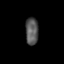
Tissue: skin
Cell type: Epithelial cells
Senescence score: 0.2771
Nuclear area (px): 347
Mean DAPI intensity: 86.153